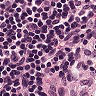
Metastatic tissue present: no